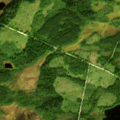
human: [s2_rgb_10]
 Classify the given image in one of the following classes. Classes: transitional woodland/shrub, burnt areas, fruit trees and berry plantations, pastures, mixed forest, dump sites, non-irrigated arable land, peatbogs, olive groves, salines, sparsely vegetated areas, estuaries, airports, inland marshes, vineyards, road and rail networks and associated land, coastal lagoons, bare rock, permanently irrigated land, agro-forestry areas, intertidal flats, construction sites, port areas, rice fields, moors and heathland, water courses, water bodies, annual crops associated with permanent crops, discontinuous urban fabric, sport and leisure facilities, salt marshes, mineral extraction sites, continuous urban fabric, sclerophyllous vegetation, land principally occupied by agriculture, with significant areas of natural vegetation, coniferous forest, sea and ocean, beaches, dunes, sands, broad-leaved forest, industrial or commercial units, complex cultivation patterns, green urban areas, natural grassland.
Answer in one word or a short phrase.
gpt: coniferous forest, transitional woodland/shrub, peatbogs, water bodies